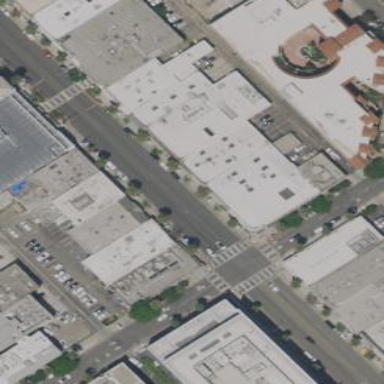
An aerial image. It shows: Retail building.